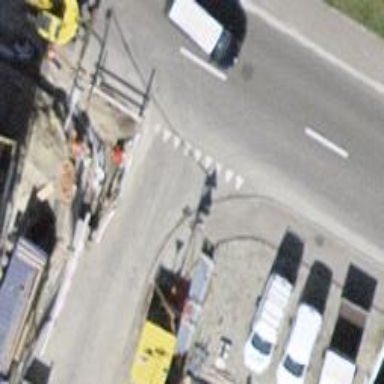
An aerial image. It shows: Unmarked crossing on the road.